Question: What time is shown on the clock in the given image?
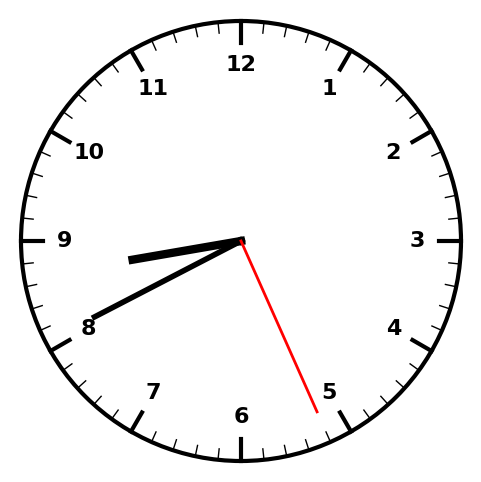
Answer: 08:40:26